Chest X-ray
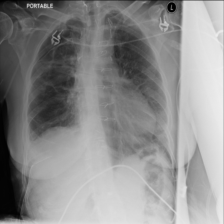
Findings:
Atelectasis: negative
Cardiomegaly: negative
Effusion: negative
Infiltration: negative
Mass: negative
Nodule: negative
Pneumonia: negative
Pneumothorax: negative
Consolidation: negative
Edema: negative
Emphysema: negative
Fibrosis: negative
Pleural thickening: negative
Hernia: negative